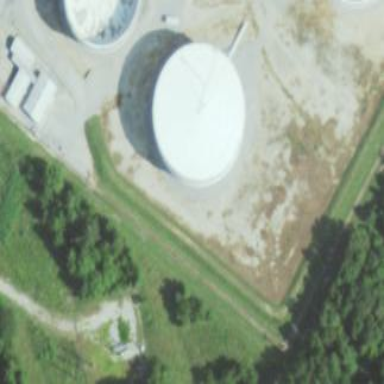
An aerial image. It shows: Storage tank that is man-made.